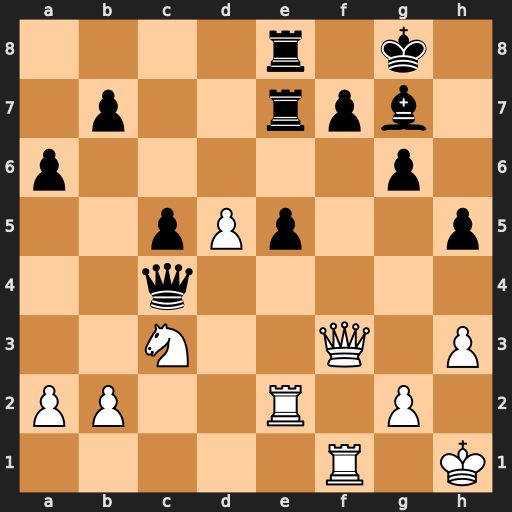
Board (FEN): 4r1k1/1p2rpb1/p5p1/2pPp2p/2q5/2N2Q1P/PP2R1P1/5R1K
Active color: w
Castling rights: -
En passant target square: -
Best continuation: Re4 Qxf1+ Qxf1